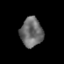
Tissue: prostate
Cell type: T cells
Senescence score: 0.3432
Nuclear area (px): 639
Mean DAPI intensity: 108.352